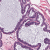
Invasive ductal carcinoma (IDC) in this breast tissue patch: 0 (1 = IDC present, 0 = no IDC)